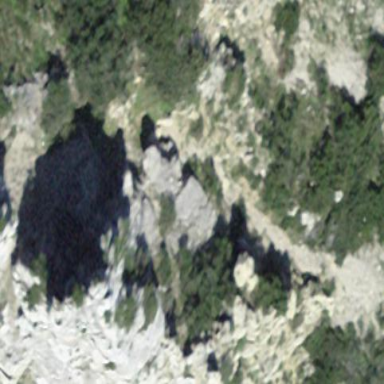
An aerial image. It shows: Landscape of bare rock.